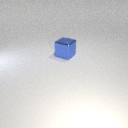
large blue metal cube